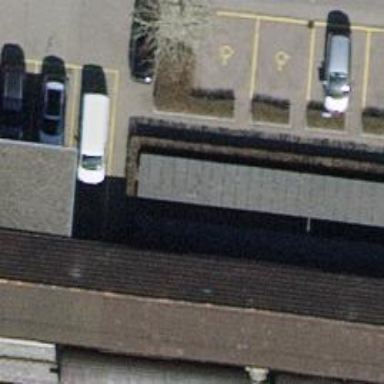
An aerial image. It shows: Rack for bicycle parking.